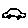
Label: car